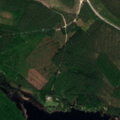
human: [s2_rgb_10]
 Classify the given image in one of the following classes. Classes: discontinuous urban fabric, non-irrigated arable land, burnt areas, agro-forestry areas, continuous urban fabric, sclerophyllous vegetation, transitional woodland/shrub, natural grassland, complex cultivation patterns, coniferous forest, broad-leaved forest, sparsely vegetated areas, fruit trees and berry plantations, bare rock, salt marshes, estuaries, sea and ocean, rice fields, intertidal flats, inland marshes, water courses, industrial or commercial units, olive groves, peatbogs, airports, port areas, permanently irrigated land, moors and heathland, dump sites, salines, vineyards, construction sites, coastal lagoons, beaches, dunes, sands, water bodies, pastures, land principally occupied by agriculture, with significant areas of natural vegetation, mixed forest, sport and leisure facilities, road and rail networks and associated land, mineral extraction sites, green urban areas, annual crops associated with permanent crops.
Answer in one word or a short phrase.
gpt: broad-leaved forest, coniferous forest, mixed forest, transitional woodland/shrub, water bodies